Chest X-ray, PA view. Patient: 24 years old, sex M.
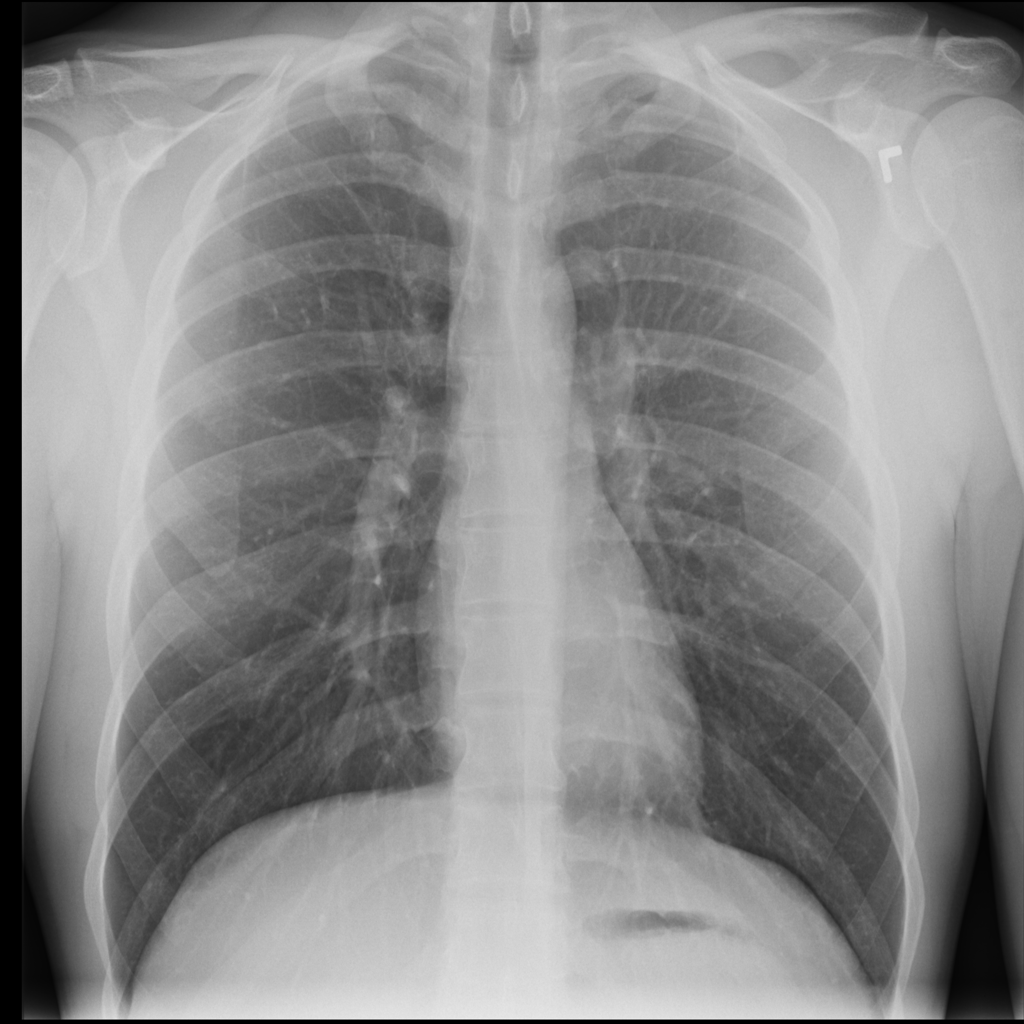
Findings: No Finding